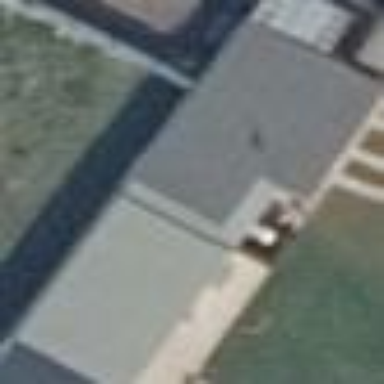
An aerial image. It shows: Gray building with roof.